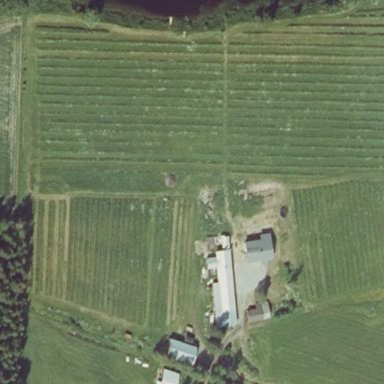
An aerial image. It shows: Orchard.